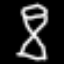
Label: hourglass